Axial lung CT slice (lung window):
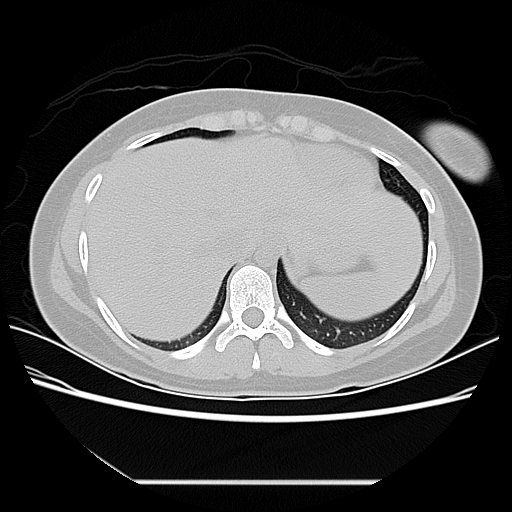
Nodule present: no